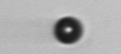
Label: bead